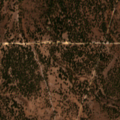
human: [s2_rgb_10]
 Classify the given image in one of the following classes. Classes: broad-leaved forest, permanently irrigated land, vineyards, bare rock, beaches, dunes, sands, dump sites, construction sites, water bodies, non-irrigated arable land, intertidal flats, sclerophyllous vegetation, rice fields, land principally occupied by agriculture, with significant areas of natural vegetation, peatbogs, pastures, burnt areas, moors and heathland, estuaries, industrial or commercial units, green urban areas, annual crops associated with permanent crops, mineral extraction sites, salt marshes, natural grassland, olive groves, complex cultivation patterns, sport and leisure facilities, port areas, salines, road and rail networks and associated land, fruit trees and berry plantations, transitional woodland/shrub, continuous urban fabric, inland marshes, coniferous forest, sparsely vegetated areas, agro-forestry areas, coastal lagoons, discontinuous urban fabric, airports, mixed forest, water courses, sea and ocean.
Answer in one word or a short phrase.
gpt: broad-leaved forest